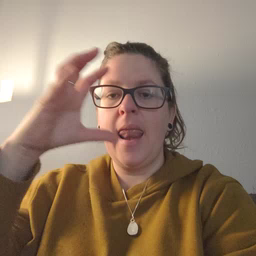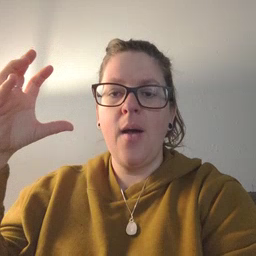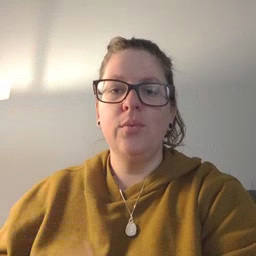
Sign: cloud